Question: As I understand TCP starts a retransmission timer for each data segement it sends and retransmit the packet (assume no dup ack received from receiver) whenever the timer expires and restarts a new timer with longer duration until failures numbers have reached some limits.
Just wondering if it does the same thing for FIN packet loss in transit ? (such as tries of retransmission, timer length increase etc.)
For example, in below TCP close chart,
1. If 1st or 3rd FIN is lost, does TCP use same logic to retrasmit it like a normal data segment before it fails ?
2. if after 1st FIN is sent we never heard from receiver for 1st ACK, does sender have to shutdown the TCP connection on its own or have to keep it alive ?
3. if sender never gets 2nd FIN from receiver, sender should be still in FIN_WAIT2 state, what might be the timeout (I guess not 2MSL ? ) before it directly moves to closed state ? Or does it do it at all ?

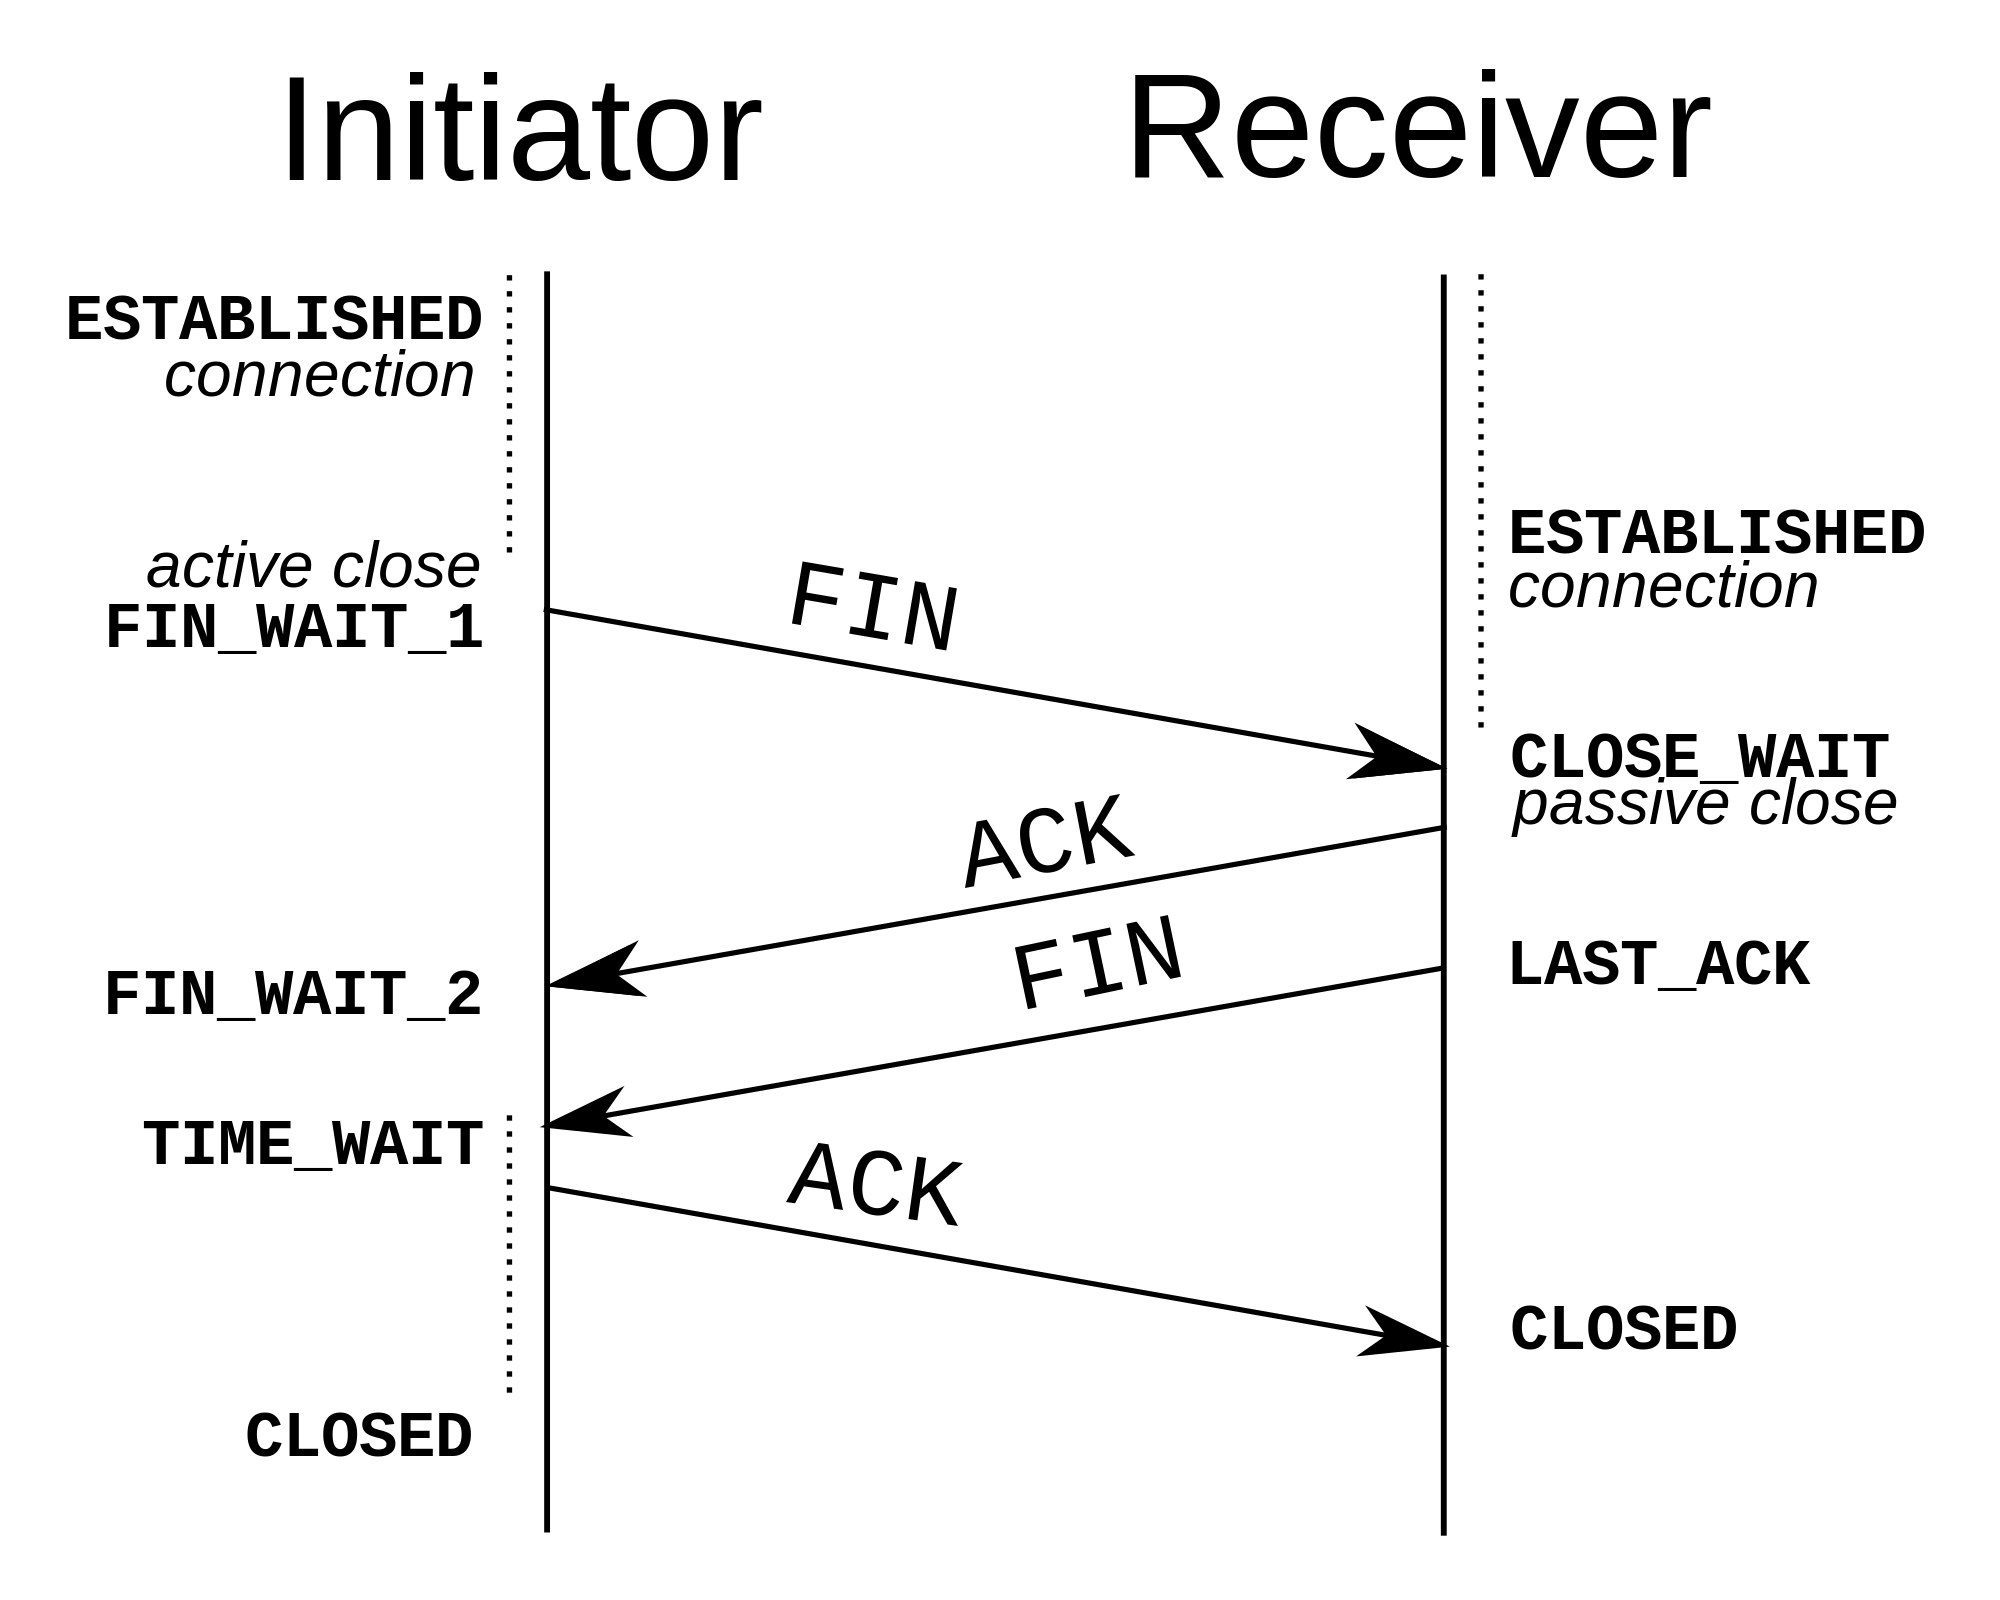
Answer: > As I understand TCP starts a retransmission timer for each data segement
Each segment except an ACK-only segment.
> it sends and retransmit the packet (assume no dup ack received from receiver)
Duplicate ACKs don't have anything to do with it.
> Just wondering if it does the same thing for FIN packet loss in transit?
Yes.
>
1. If 1st or 3rd FIN is lost, does TCP use same logic to retrasmit it like a normal data segment before it fails?
There is no 3rd FIN in the state diagram, but they are subject to retransmission.
>
1. if after 1st FIN is sent we never heard from receiver for 1st ACK, does sender have to shutdown the TCP connection on its own or have to keep it alive?
It stays in FIN_WAIT_1 until acknowledged or retries expire.
>
1. if sender never gets 2nd FIN from receiver, sender should be still in FIN_WAIT2 state, what might be the timeout (I guess not 2MSL ? ) before it directly moves to closed state ? Or does it do it at all ?
Not at all. The connection stays half open, just as though the sender had done an output shutdown.